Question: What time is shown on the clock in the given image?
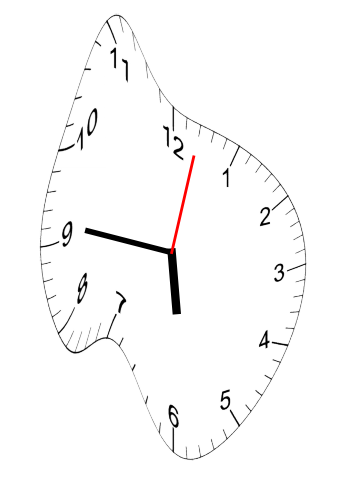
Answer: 05:46:02